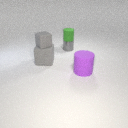
large purple rubber cylinder to the right of large gray rubber cube